Question: I have a window with extended frame made like this:
<URL>
But anything drawn in the extended frame has very strange colors (except for white, the only color that stays the same), like this (ignore the messy content in the center and the messy toolbar at the right.

The pink rectangle ('0xFFC9FF') was supposed to be '0x8000FF'. If I put the DirectX11 content (the center thing) in the extended frame, alpha blending for my FPS counter gets messed up. If I do the same to the right dialog, the same happens.
I've already tried to draw first to a memory DC and then use 'BitBlt'. I'm using GDI+ (plus 'CreateCompatibleDC', 'CreateCompatibleBitmap' and other functions to handle the memory DC).
PS: Because you asked, here is 'WndProc':
'''
LRESULT WINAPI WndProc(HWND hWnd, UINT uMsg, WPARAM wParam, LPARAM lParam)
{
LRESULT ReturnValue;
if (DwmDefWindowProc(hWnd, uMsg, wParam, lParam, &ReturnValue)) return ReturnValue;
switch (uMsg)
{
case WM_CREATE:
{
// ...
RECT rcClient;
GetWindowRect(hWnd, &rcClient);
SetWindowPos(hWnd,
NULL,
rcClient.left, rcClient.top,
rcClient.right - rcClient.left, rcClient.bottom - rcClient.top,
SWP_FRAMECHANGED);
return 0;
}
case WM_ACTIVATE:
{
MARGINS Margins;
Margins.cxLeftWidth = LEFT_BORDER;
Margins.cxRightWidth = RIGHT_BORDER;
Margins.cyTopHeight = TOP_BORDER;
Margins.cyBottomHeight = BOTTOM_BORDER;
if (DwmExtendFrameIntoClientArea(hWnd, &Margins) != S_OK)
{
MessageBox(hWnd, L"Erro ao configurar janela.", NULL, MB_ICONERROR);
PostQuitMessage(WM_QUIT);
}
if (LOWORD(wParam))
{
fActive = true;
}
else
{
fActive = false;
}
InvalidateRect(hWnd, NULL, false);
return 0;
}
case WM_SIZE:
/* ... */
case WM_NCCALCSIZE:
return 0;
case WM_NCHITTEST:
/* ... */
case WM_GETMINMAXINFO:
((LPMINMAXINFO)lParam)->ptMinTrackSize = { 640, 400 };
return 0;
case WM_PAINT:
{
using namespace Gdiplus;
PAINTSTRUCT ps;
HDC hDC = BeginPaint(hWnd, &ps);
RECT rcWindow;
GetWindowRect(hWnd, &rcWindow);
POINT ptSize = { rcWindow.right - rcWindow.left, rcWindow.bottom - rcWindow.top };
HDC hBuffer = CreateCompatibleDC(hDC);
HBITMAP hBitmap = CreateCompatibleBitmap(hDC, ptSize.x, ptSize.y);
SelectObject(hBuffer, hBitmap);
Graphics graphics(hBuffer);
Pen Outline(Color(128, 128, 128));
SolidBrush Selected(Color(128, 0, 255));
Rect Tab1(10, 10, 200, 50);
graphics.FillRectangle(&Selected, Tab1);
graphics.DrawRectangle(&Outline, Tab1);
/* ... */
BitBlt(hDC, 0, 0, ptSize.x, ptSize.y, hBuffer, 0, 0, SRCCOPY);
EndPaint(hWnd, &ps);
return 0;
}
/* ... */
default:
return DefWindowProc(hWnd, uMsg, wParam, lParam);
}
}
'''
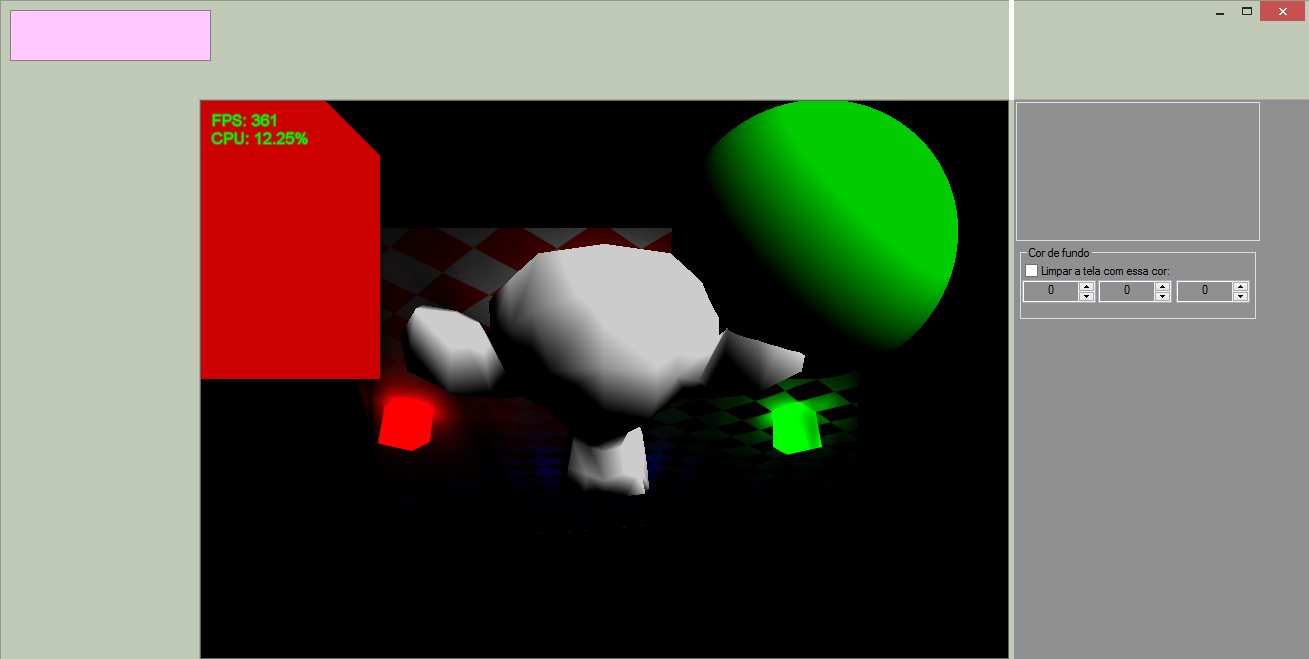
Answer: As I mentioned, you were almost there with AlphaBlend. What I'd failed to remember/realize though was that you need to use a 32 bit DibSection that holds the purple rectangle. You also need to make sure you use 32bit aware drawing functions. That means you either have to write directly to the bits of the Dib, after retrieving them with a call to GetDIBits (or before creating a DIB from some bits) you need to use GDI+ to draw the purple rectangle. You can see my commented-out code in the WM_INITDIALOG handler. This gives the result shown in the second image.
After trying some advice I gave in an answer I've since deleted, I recognized a familiar problem. The colour of the purple rectangle changed depending on on the colour of the window that my window was obscurring.
Here's another code sample that has been tested and works under Win7s implementation of the DWM. I'm not sure if Glass makes a difference here, or if Win 8 will behave similarly.
Here's the image: (The colour was correct when drawn, making the image an 8bit indexed one has changed it slightly)

Notice that the text in the edit-box is a bit funky, changing from okay to not okay as the background beneat the window changes from black to white. This is the same effect that the purple rectangle was exhibiting when I used GDI to draw it. When I used GDI+ instead, the problem went away. Dragging the window around rapidly can make the edges of the purple box appear a little strange. I think this is another one of the many failings of the DWM implementation in Windows7.
And here's the complete code for this window:
'''
#define _WIN32_IE 0x0501
#define _WIN32_WINNT 0x0501
#define WINVER 0x0510
#include <windows.h>
#include <commctrl.h>
#include <stdio.h>
#include "resource.h"
#include <dwmapi.h>
#include <gdiplus.h>
#include <wingdi.h>
using namespace Gdiplus;
HINSTANCE hInst;
// BMP, GIF, JPEG, PNG, TIFF, Exif, WMF, and EMF
HBITMAP mLoadImageFile(wchar_t *filename)
{
HBITMAP result = NULL;
Bitmap bitmap(filename, false);
Color colBkg(0,0,0,0);
bitmap.GetHBITMAP(colBkg, &result);
return result;
}
HBITMAP zCreateDibSection(HDC hdc, int width, int height, int bitCount)
{
BITMAPINFO bi;
ZeroMemory(&bi, sizeof(bi));
bi.bmiHeader.biSize = sizeof(bi.bmiHeader);
bi.bmiHeader.biWidth = width;
bi.bmiHeader.biHeight = height;
bi.bmiHeader.biPlanes = 1;
bi.bmiHeader.biBitCount = bitCount;
bi.bmiHeader.biCompression = BI_RGB;
return CreateDIBSection(hdc, &bi, DIB_RGB_COLORS, 0,0,0);
}
HRESULT ExtendGlassIntoClient(HWND hwnd, int left, int right, int top, int bottom)
{
MARGINS margins = {left,right,top,bottom};
HRESULT hr = S_OK;
hr = DwmExtendFrameIntoClientArea(hwnd,&margins);
if (SUCCEEDED(hr))
{
// ...
}
return hr;
}
HBITMAP mImg, mStackOverflowBitmap;
HDC memDC, memDC2;
HBITMAP oldBmp, oldBmp2;
LRESULT CALLBACK DlgMain(HWND hwndDlg, UINT uMsg, WPARAM wParam, LPARAM lParam)
{
switch(uMsg)
{
case WM_INITDIALOG:
{
ExtendGlassIntoClient(hwndDlg, 0,0,50,0);
mImg = mLoadImageFile(L"girl.png");
mStackOverflowBitmap = zCreateDibSection(NULL, 200, 50, 32);
memDC = CreateCompatibleDC(NULL);
memDC2 = CreateCompatibleDC(NULL);
oldBmp = (HBITMAP)SelectObject(memDC, mImg);
oldBmp2 = (HBITMAP)SelectObject(memDC2, mStackOverflowBitmap);
// ** DOESNT WORK ** - produces a washed-out pink rectangle *****
// HBRUSH mBrush = CreateSolidBrush( RGB(128,0,255) );
// RECT mRect = {0,0,200,50};
// FillRect(memDC2, &mRect, mBrush);
// DeleteObject(mBrush);
Color mCol(255,128,0,255);
SolidBrush mBrush(mCol);
Graphics graphics(memDC2);
graphics.FillRectangle(&mBrush, (int)0, (int)0, 200, 50);
}
return TRUE;
case WM_ERASEBKGND:
{
HDC hdc;
RECT mRect, topRect;
hdc = (HDC)wParam;
GetClientRect(hwndDlg, &mRect);
topRect = mRect;
topRect.bottom = 50;
FillRect(hdc, &topRect, (HBRUSH)GetStockObject(BLACK_BRUSH));
mRect.top += 50;
FillRect(hdc, &mRect, (HBRUSH)GetStockObject(WHITE_BRUSH));
BLENDFUNCTION bf = {AC_SRC_OVER, 0, 255, AC_SRC_ALPHA};
AlphaBlend(hdc, 0,0, 55,96, memDC, 0, 0, 55,96, bf);
AlphaBlend(hdc, 100,32,200,50, memDC2, 0,0,200,50, bf);
return 1;
}
case WM_CLOSE:
{
EndDialog(hwndDlg, 0);
}
return TRUE;
case WM_COMMAND:
{
switch(LOWORD(wParam))
{
}
}
return TRUE;
}
return FALSE;
}
int APIENTRY WinMain(HINSTANCE hInstance, HINSTANCE hPrevInstance, LPSTR lpCmdLine, int nShowCmd)
{
GdiplusStartupInput gdiplusStartupInput;
ULONG_PTR gdiplusToken;
GdiplusStartup(&gdiplusToken, &gdiplusStartupInput, NULL);
hInst=hInstance;
InitCommonControls();
int retVal = DialogBox(hInst, MAKEINTRESOURCE(DLG_MAIN), NULL, (DLGPROC)DlgMain);
GdiplusShutdown(gdiplusToken);
return retVal;
}
'''